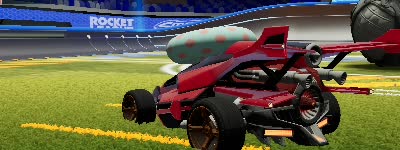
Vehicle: aftershock